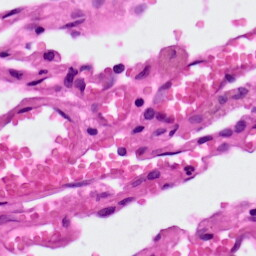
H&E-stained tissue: Lung